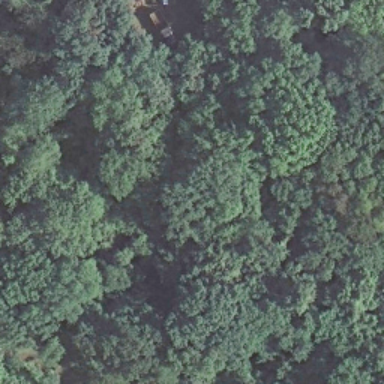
This is a dense forest with emerald green plants .